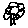
Label: flower